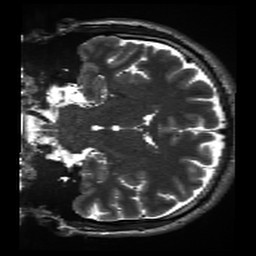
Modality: inplaneT2
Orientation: coronal
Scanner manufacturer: siemens
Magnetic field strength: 3 T
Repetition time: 11 s
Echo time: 0.059 s